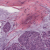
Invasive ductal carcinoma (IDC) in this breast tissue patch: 1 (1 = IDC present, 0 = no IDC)